Here is the envelope spectrum of one vibration snapshot from a rolling-element bearing, with each characteristic fault-frequency family marked on the frequency axis. Based on the visible evidence, which condition applies: normal, inner_race, outer_race, ball?
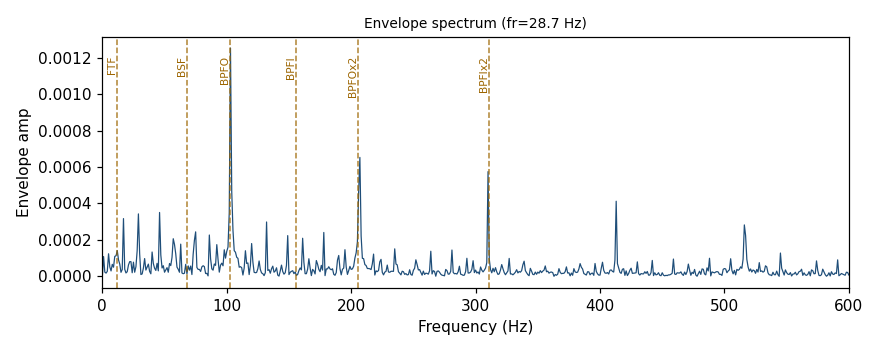
Answer: outer_race